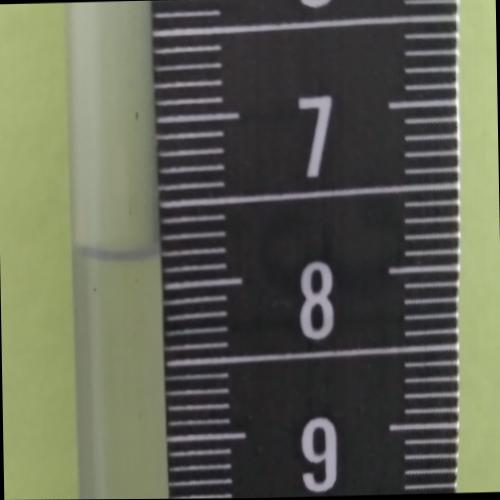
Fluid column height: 7.8 cm